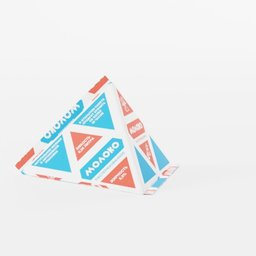
Label: nature